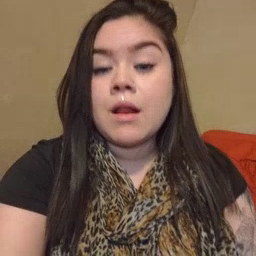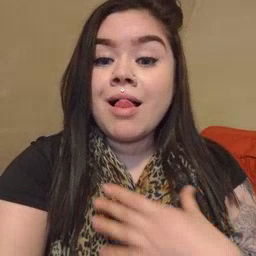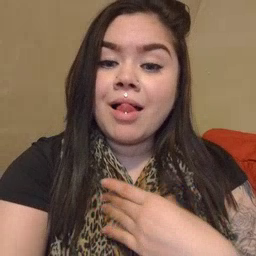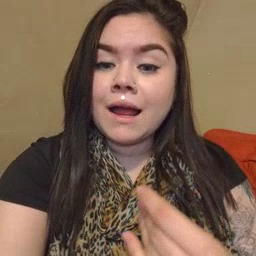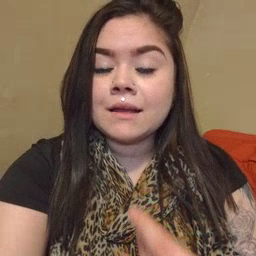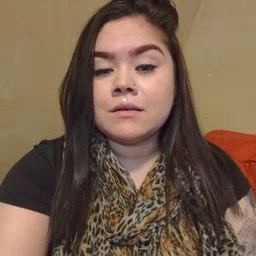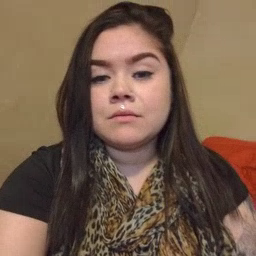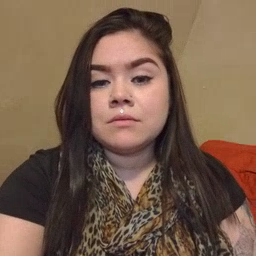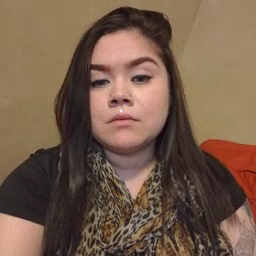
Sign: like